Question: I'm using the <URL> Instead it just displays the track with nothing indicating whether the switch is on or off.

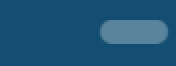
Answer: This is a bug. I have confirmed it on my Nexus 7. and as znggo has pointed out, He did file a bug report <URL>.